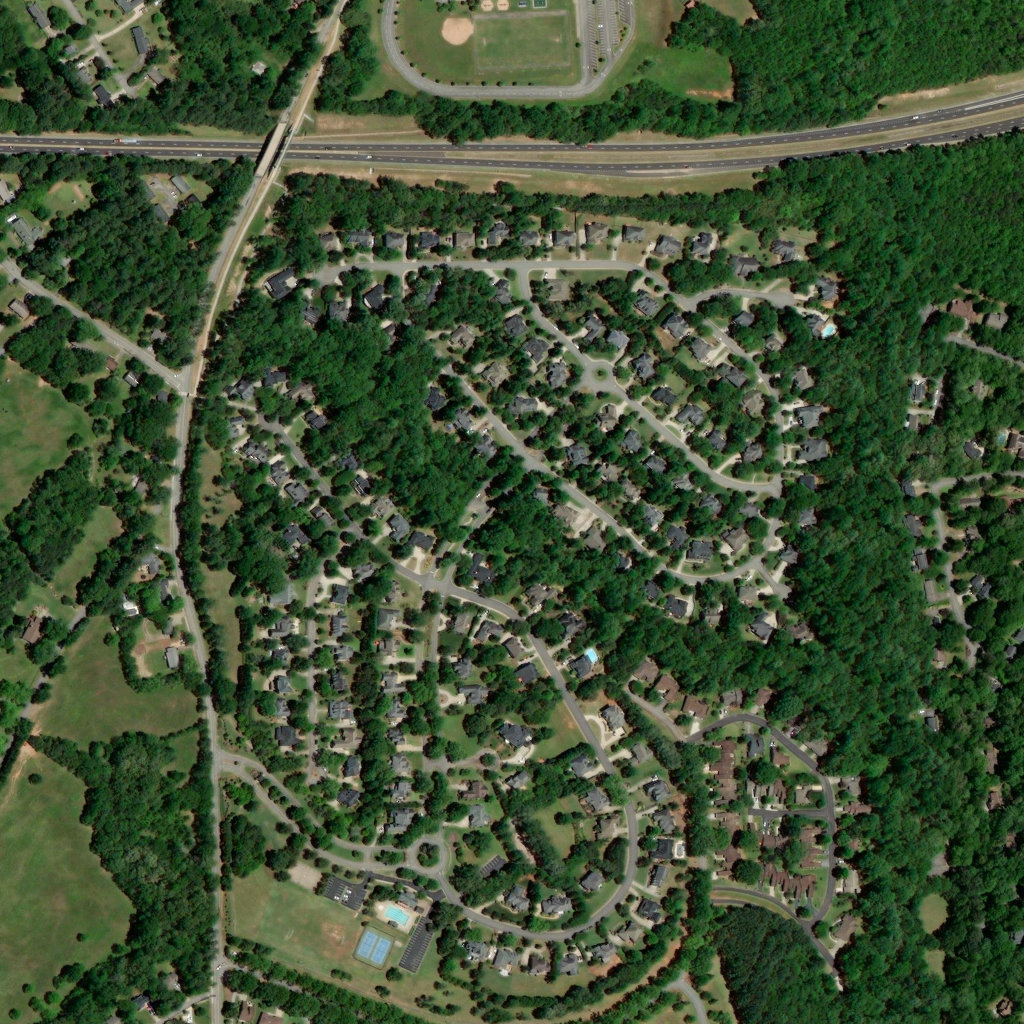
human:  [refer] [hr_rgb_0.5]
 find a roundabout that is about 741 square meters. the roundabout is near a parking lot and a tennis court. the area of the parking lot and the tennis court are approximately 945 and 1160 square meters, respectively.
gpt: <box>[[40, 81, 43, 85, 0]]</box>